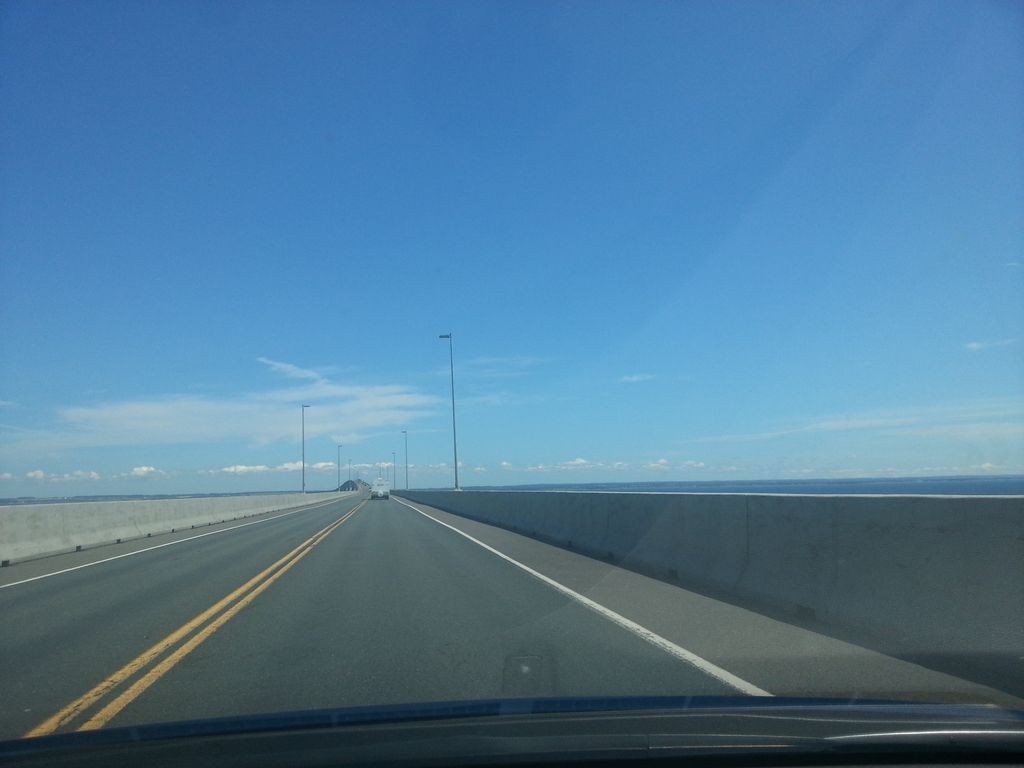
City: charlottetown